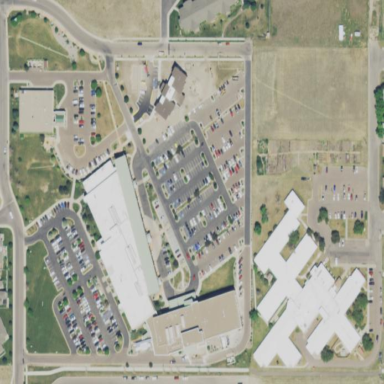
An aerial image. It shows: Healthcare facility identified as hospital.